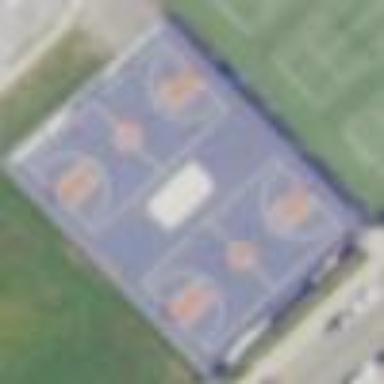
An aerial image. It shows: Basketball court on pitch.